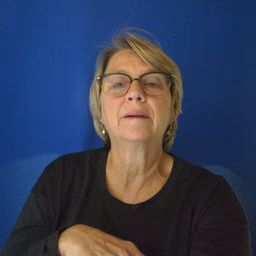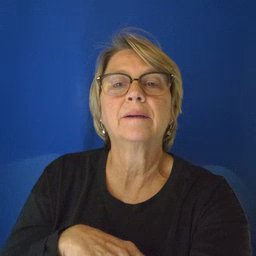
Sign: snack